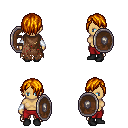
a pixel art fantasy rpg character, female body template, human, tanned skin, brown tattered cape, red pants, dark blonde bangs hairstyle, white cloth bracers, black shoes, shield, four views (front, back, left, right), 2x2 character sprite sheet, small pixel art, hard edges, no anti-aliasing